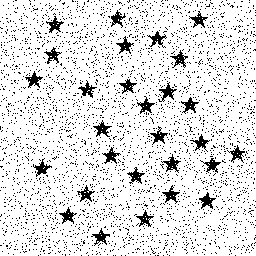
Squares: 0
Triangles: 0
Stars: 28
Total shapes: 28